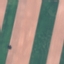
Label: AnnualCrop